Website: bh-photo
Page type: delivery-shipping
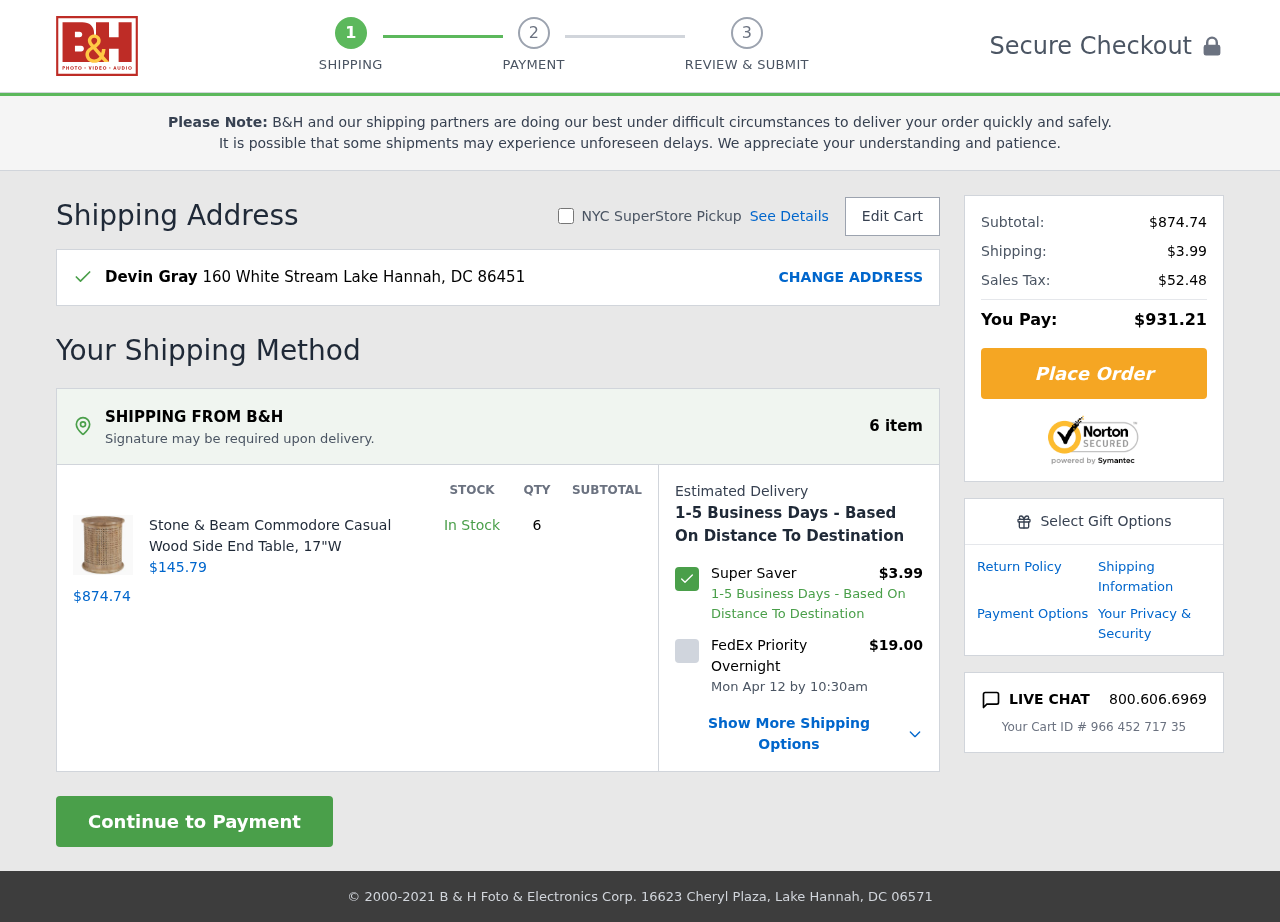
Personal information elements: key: PII_FULLNAME
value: Devin Gray
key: PII_STREET
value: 160 White Stream
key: PII_CITY_STATE_ZIP
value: Lake Hannah, DC 86451
Product elements: key: PRODUCT1_NAME
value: Stone & Beam Commodore Casual Wood Side End Table, 17"W
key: PRODUCT1_PRICE
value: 145.79
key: PRODUCT1_QUANTITY
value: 6
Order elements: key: ORDER_NUM_ITEMS
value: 6 item
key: ORDER_SUBTOTAL2
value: $874.74
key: ORDER_SHIPPING_COST
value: $3.99
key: ORDER_DELIVERY_DATE
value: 1-5 Business Days - Based On Distance To Destination
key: ORDER_SUBTOTAL
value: $874.74
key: ORDER_SHIPPING_COST2
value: $3.99
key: ORDER_TAX
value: $52.48
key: ORDER_TOTAL
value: $931.21
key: ORDER_CART_ID
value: Your Cart ID # 966 452 717 35